Question: Following Query returns me data with multiple values for column 'FM.FaultIDMSTR', I want to eliminate duplicate and take only one value and display the other data along that value.
'''
Select TOP 1000
FH.AtmKey,F.FAULTDESC,FH.FAULTSTARTTIME,FH.FAULTENDTIME,FM.FaultIDMSTR
From FAULTS_HISTORY FH, FAULTDEFS F, FAULTMAP FM
where FH.FaultID = F.FAULTID
and F.FAULTID = FM.FaultID
and FH.AtmKey in ('11487676154140993')
'''

The condition to eliminate the duplicate would be based on larger value derived from column 'FH.FAULTSTARTTIME'.
I am not sure how to achieve this level of grouping with multiple joins in place, here's my query
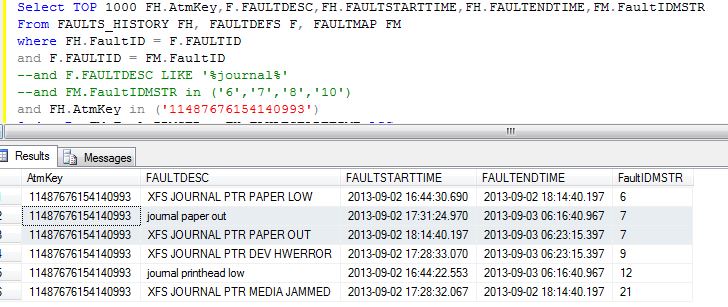
Answer: You can use the <URL> like this:
'''
WITH CTE
AS
(
Select TOP 1000
FH.AtmKey,
F.FAULTDESC,
FH.FAULTSTARTTIME,
FH.FAULTENDTIME,
FM.FaultIDMSTR,
ROW_NUMBER() OVER(PARTITION BY FM.FaultIDMSTR
ORDER BY FH.FAULTSTARTTIME DESC) AS RN
From FAULTS_HISTORY FH
INNER JOIN FAULTDEFS F ON FH.FaultID = F.FAULTID
INNER JOIN FAULTMAP FM ON F.FAULTID = FM.FaultID
where FH.AtmKey in ('11487676154140993')
)
SELECT
AtmKey,
AULTDESC,
FAULTSTARTTIME,
FAULTENDTIME,
FaultIDMSTR
FROM CTE
WHERE RN = 1;
'''
This will give you the rows with maximum of 'FH.FAULTSTARTTIME' for each 'FM.FaultIDMSTR', if you want to group by another column put it in the 'PARTITION BY' column.
Try to avoid the old 'JOIN' syntax, and use the ANSI-92 syntax, see this:
- <URL>